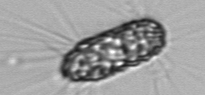
Label: Corethron_hystrix